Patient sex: M
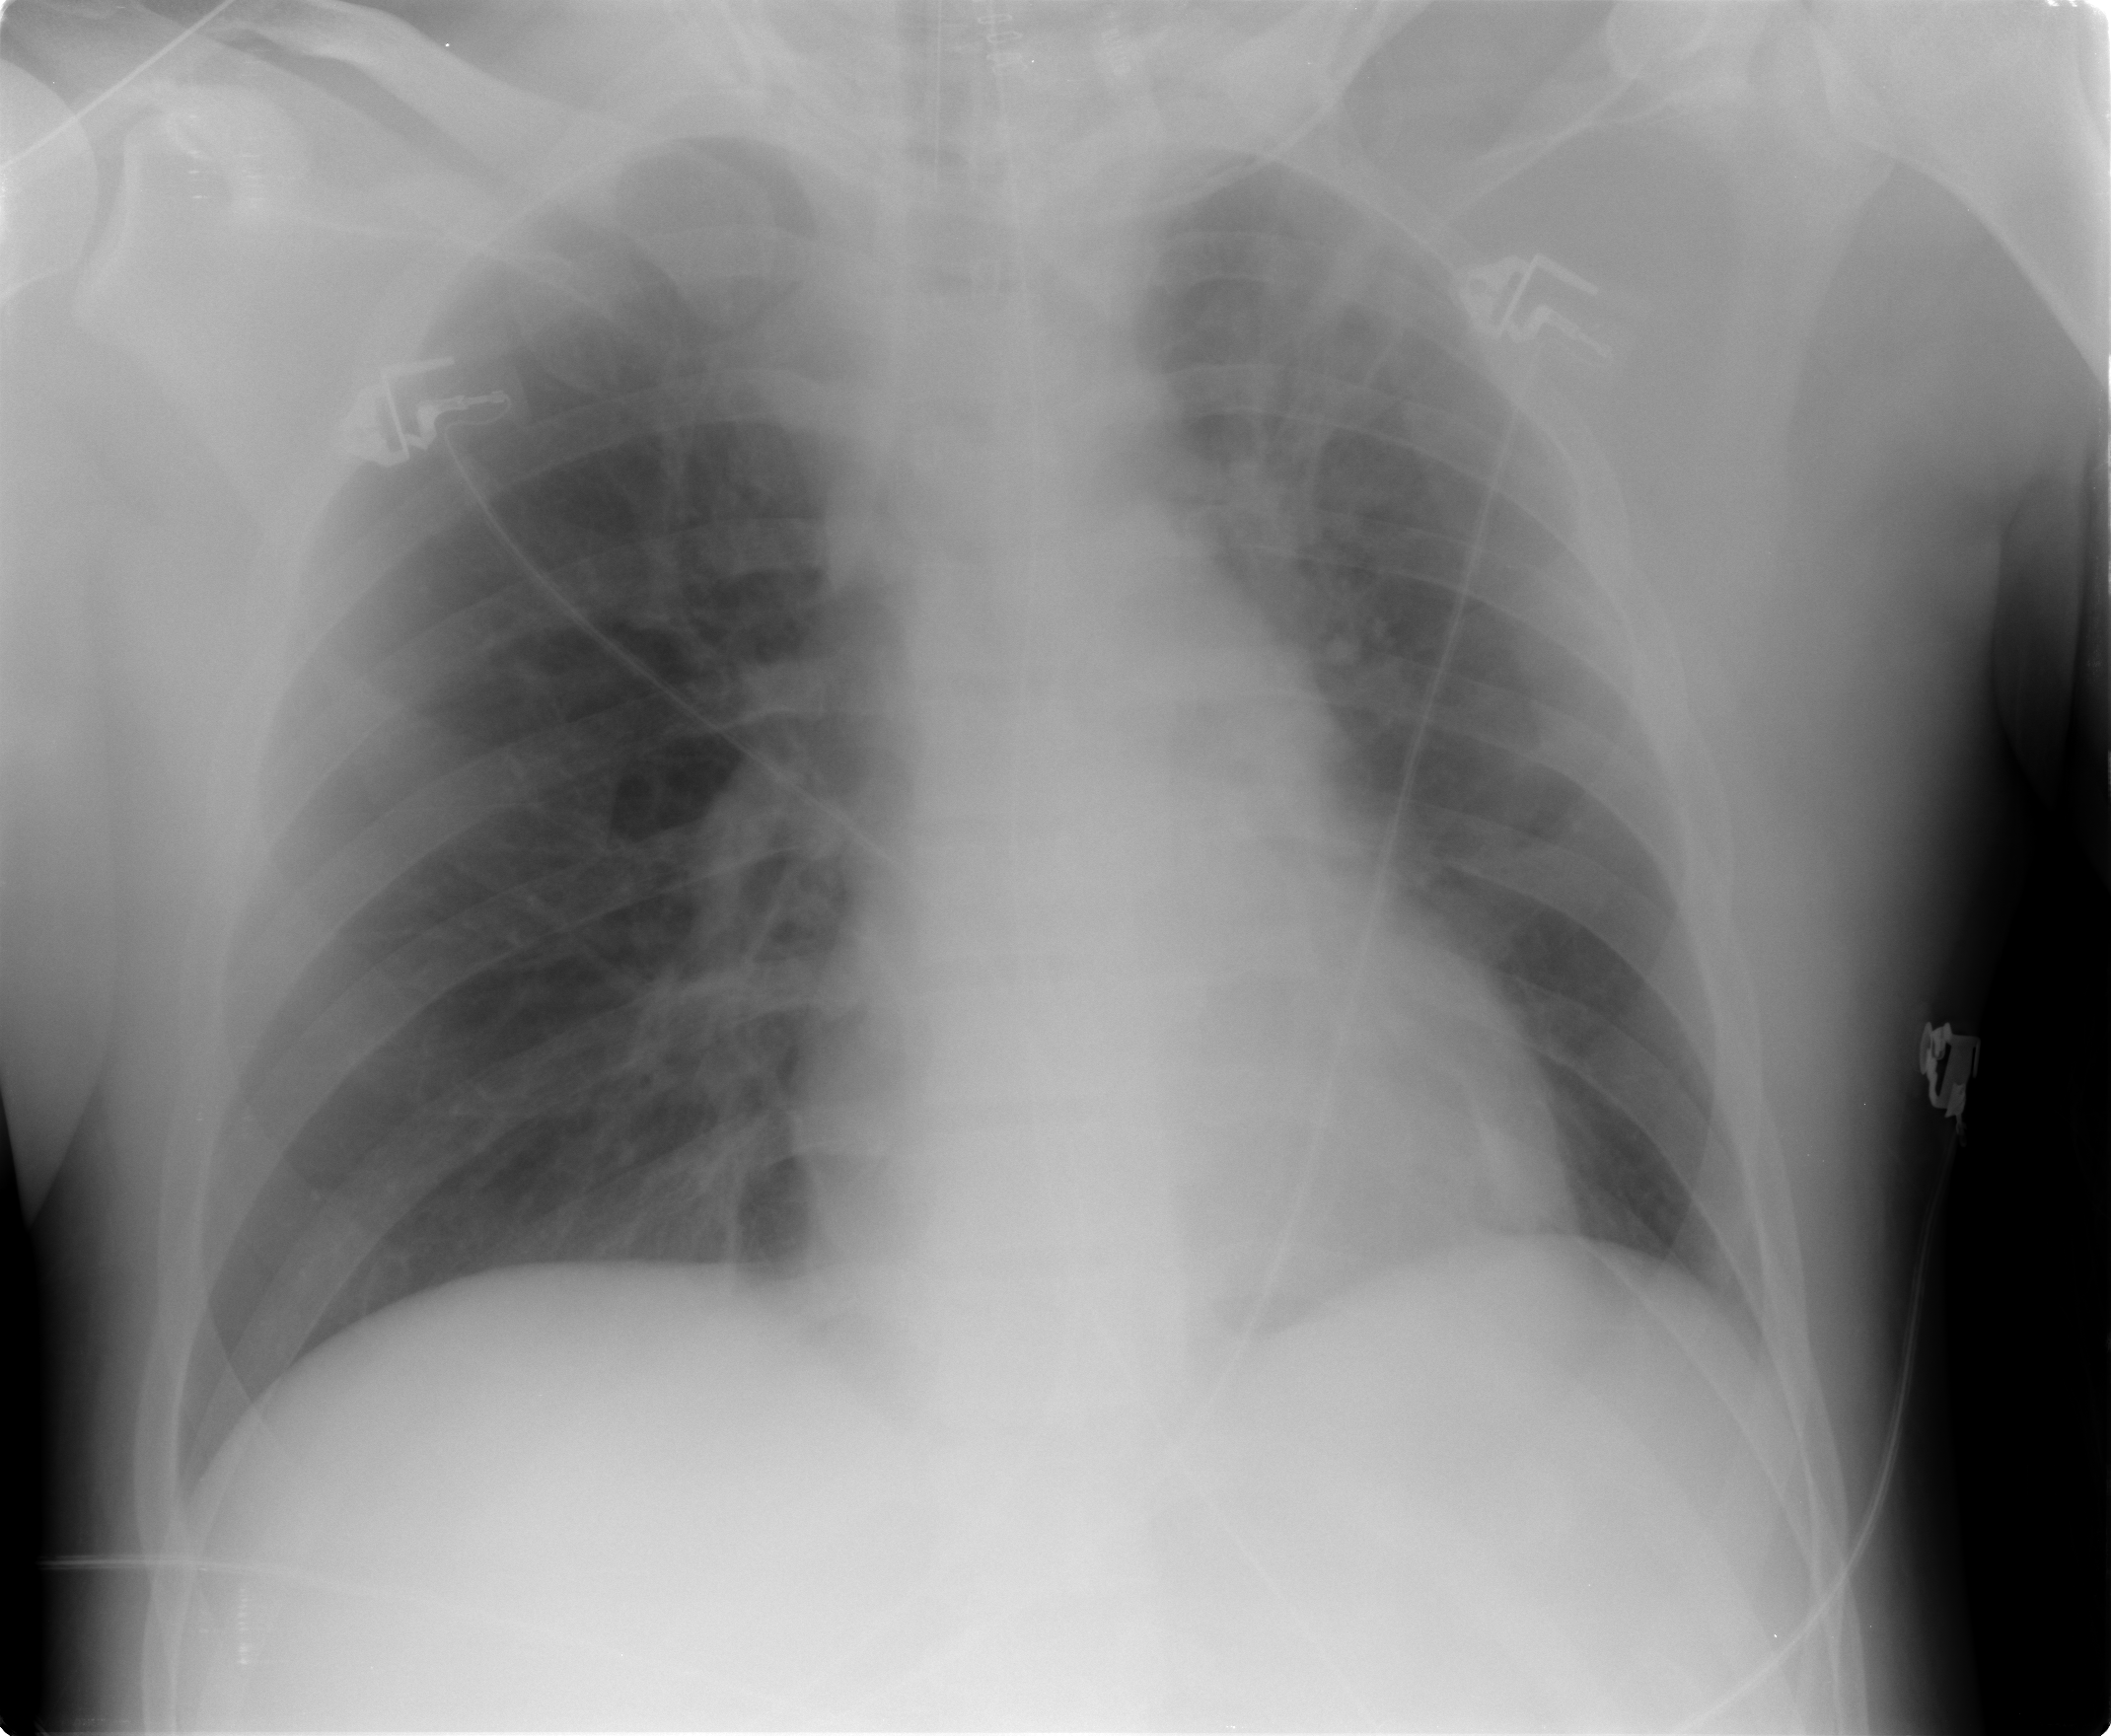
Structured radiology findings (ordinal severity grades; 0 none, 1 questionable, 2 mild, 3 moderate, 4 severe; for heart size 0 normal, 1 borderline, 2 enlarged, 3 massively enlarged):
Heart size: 0
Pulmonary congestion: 0
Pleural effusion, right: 0
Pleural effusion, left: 0
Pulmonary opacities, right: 0
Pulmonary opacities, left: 0
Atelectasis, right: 0
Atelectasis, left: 2